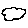
Label: cloud